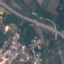
Land use / land cover: Highway